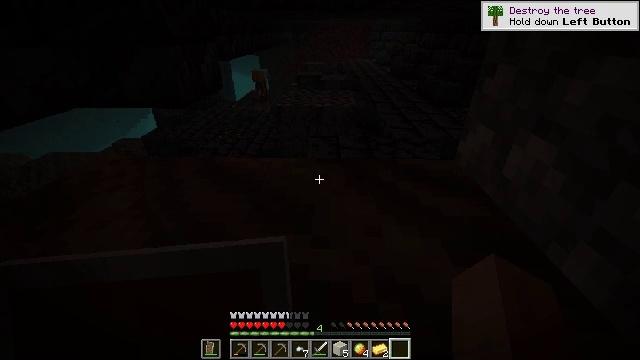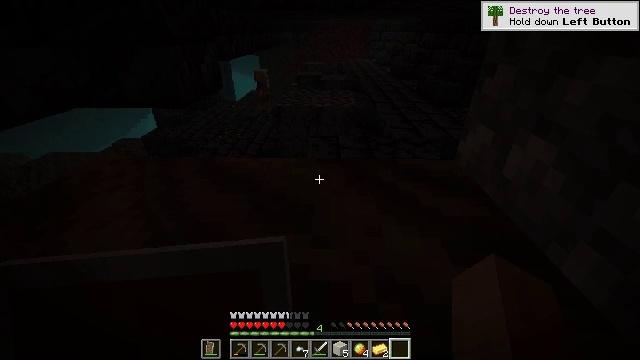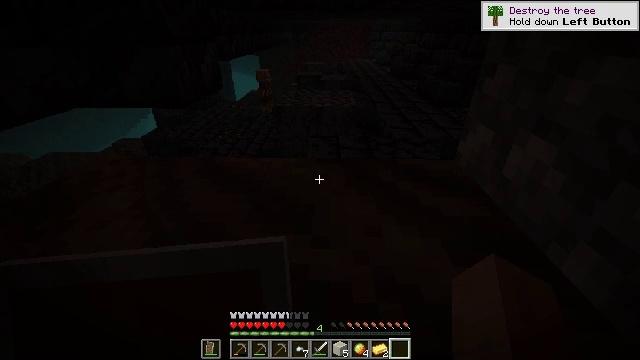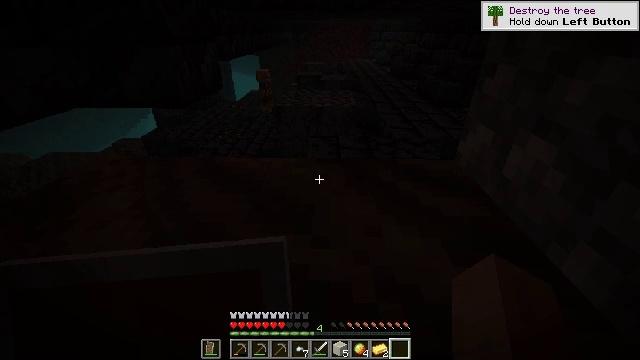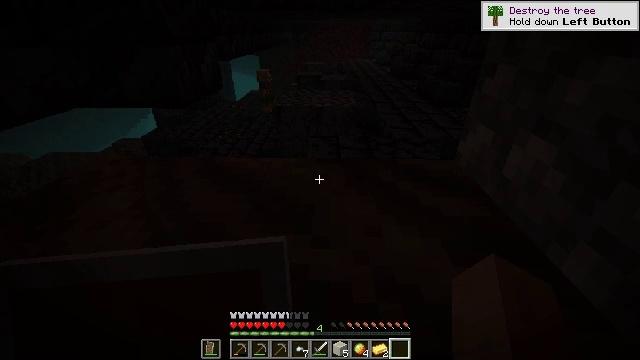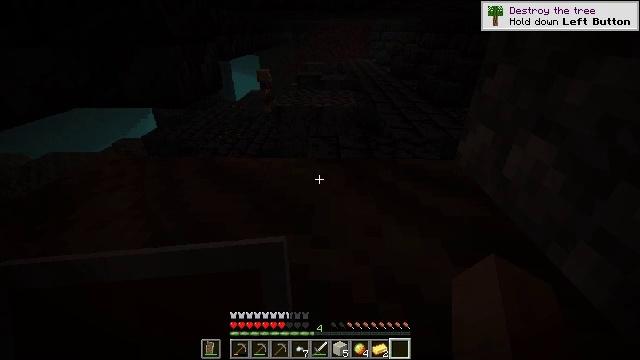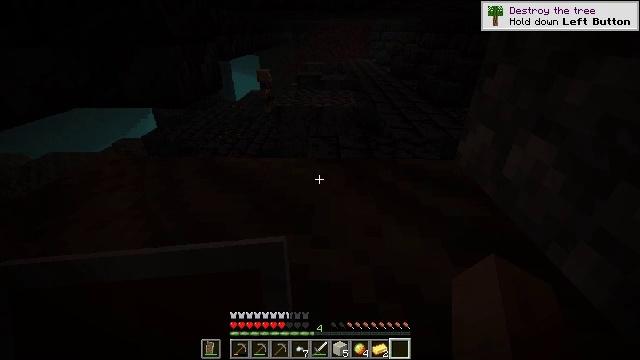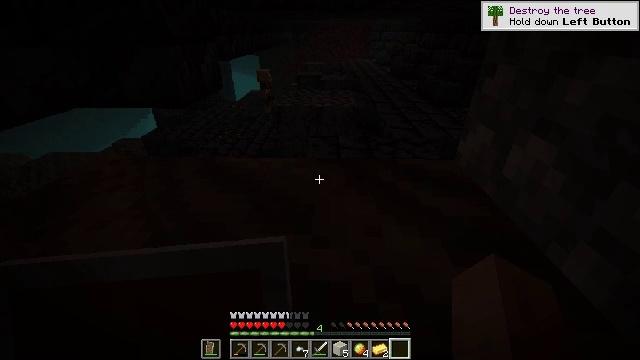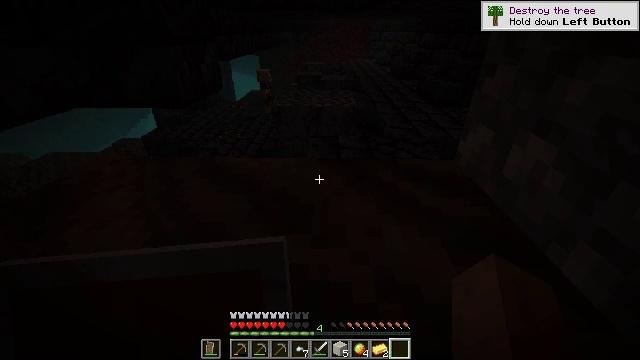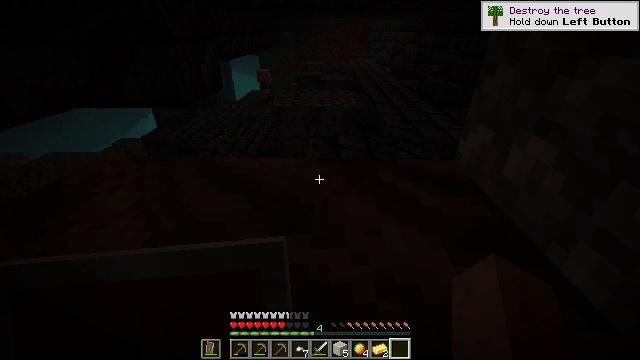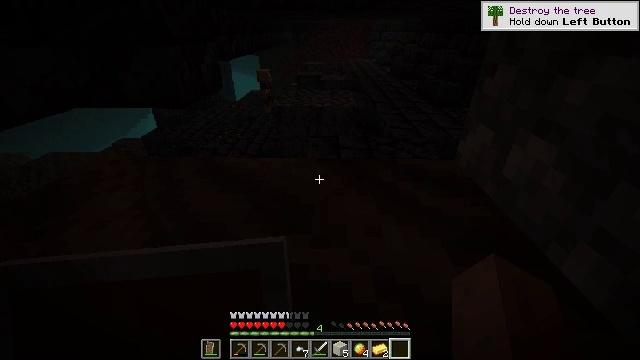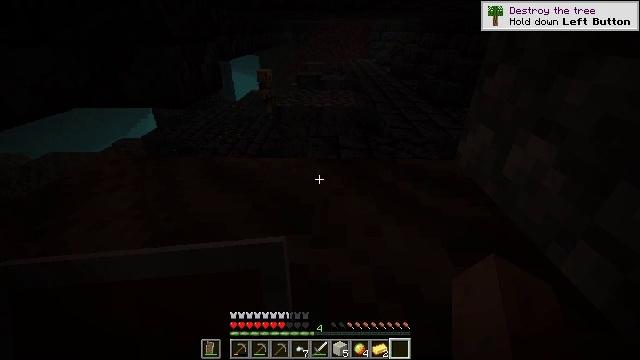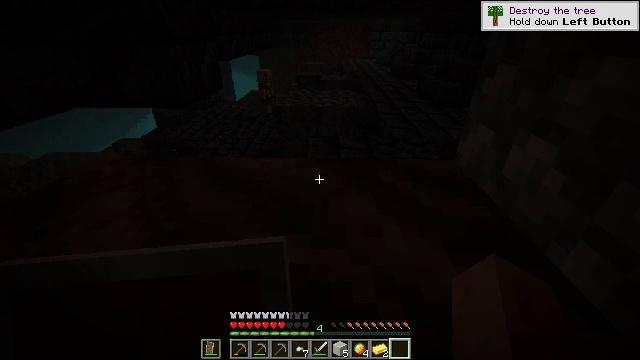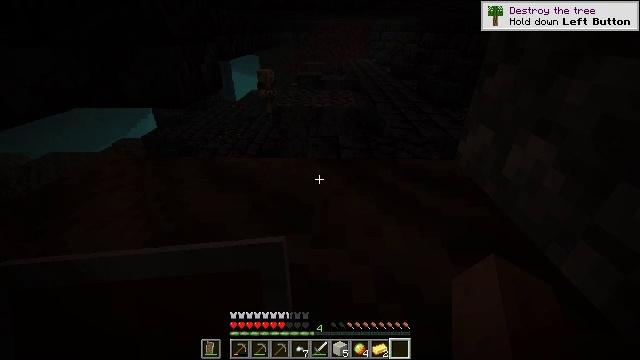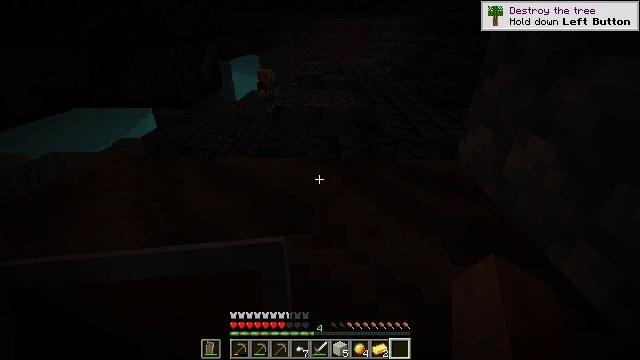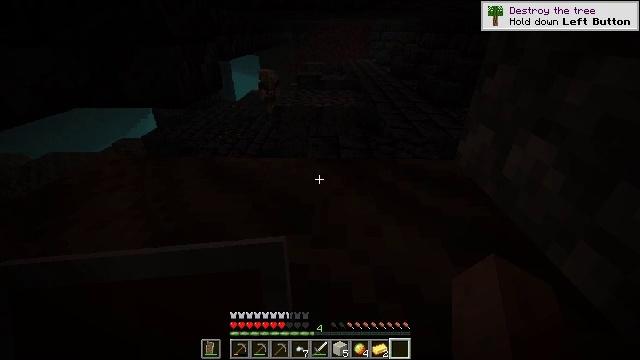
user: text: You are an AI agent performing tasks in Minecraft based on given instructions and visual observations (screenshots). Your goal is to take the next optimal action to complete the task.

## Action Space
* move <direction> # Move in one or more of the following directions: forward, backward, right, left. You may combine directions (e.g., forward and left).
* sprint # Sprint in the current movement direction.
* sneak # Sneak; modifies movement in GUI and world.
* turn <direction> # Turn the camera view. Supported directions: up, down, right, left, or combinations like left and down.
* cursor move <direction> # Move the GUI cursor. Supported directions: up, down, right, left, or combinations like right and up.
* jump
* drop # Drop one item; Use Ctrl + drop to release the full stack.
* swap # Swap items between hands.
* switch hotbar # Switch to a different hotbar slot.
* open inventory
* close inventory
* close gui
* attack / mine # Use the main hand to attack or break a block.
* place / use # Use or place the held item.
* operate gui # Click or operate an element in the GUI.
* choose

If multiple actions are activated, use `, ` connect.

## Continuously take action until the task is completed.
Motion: motion action
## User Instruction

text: Collect polished blackstone bricks by attacking them.
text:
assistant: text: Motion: no_op
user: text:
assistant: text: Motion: no_op
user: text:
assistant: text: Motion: no_op
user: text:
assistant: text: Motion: no_op
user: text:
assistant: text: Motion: no_op
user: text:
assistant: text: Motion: no_op
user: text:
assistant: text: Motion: no_op
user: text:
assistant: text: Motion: no_op
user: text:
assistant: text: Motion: no_op
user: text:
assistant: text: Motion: no_op
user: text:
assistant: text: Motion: no_op
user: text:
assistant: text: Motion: no_op
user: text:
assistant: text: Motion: no_op
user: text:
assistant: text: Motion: no_op
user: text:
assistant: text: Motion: no_op
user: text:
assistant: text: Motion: no_op
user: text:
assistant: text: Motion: no_op
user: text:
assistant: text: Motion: no_op
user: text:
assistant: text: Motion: no_op
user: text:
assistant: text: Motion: no_op
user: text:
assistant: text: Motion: no_op
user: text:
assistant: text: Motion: no_op
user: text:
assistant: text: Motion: no_op
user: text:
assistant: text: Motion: no_op
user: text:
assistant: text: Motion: no_op
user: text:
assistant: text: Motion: no_op
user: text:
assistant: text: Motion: no_op
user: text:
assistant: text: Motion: no_op
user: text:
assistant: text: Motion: no_op
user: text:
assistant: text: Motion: no_op